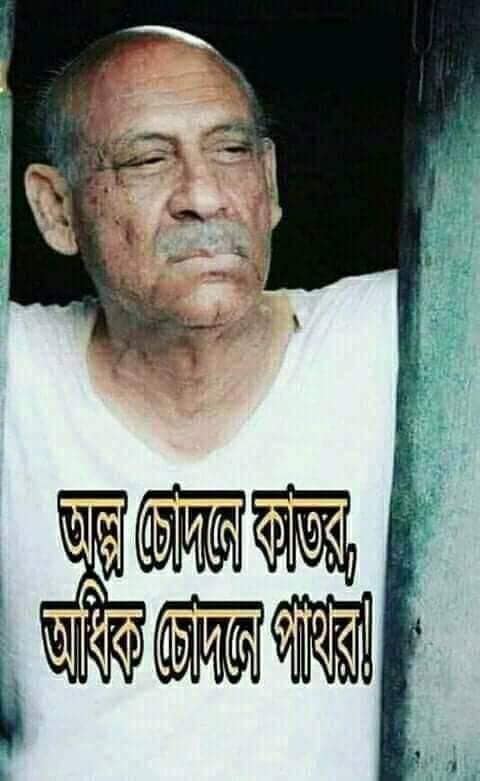
Caption: অল্প চোদনে কাতর , অধিক চোদনে পাথর !
Label: non-hate